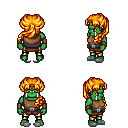
a pixel art fantasy rpg character, male body template, orc, green skin, leather chest armor, gold greaves, light blonde princess hairstyle, leather bracers, white slippers, four views (front, back, left, right), 2x2 character sprite sheet, small pixel art, hard edges, no anti-aliasing